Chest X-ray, PA view. Patient: 61 years old, sex M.
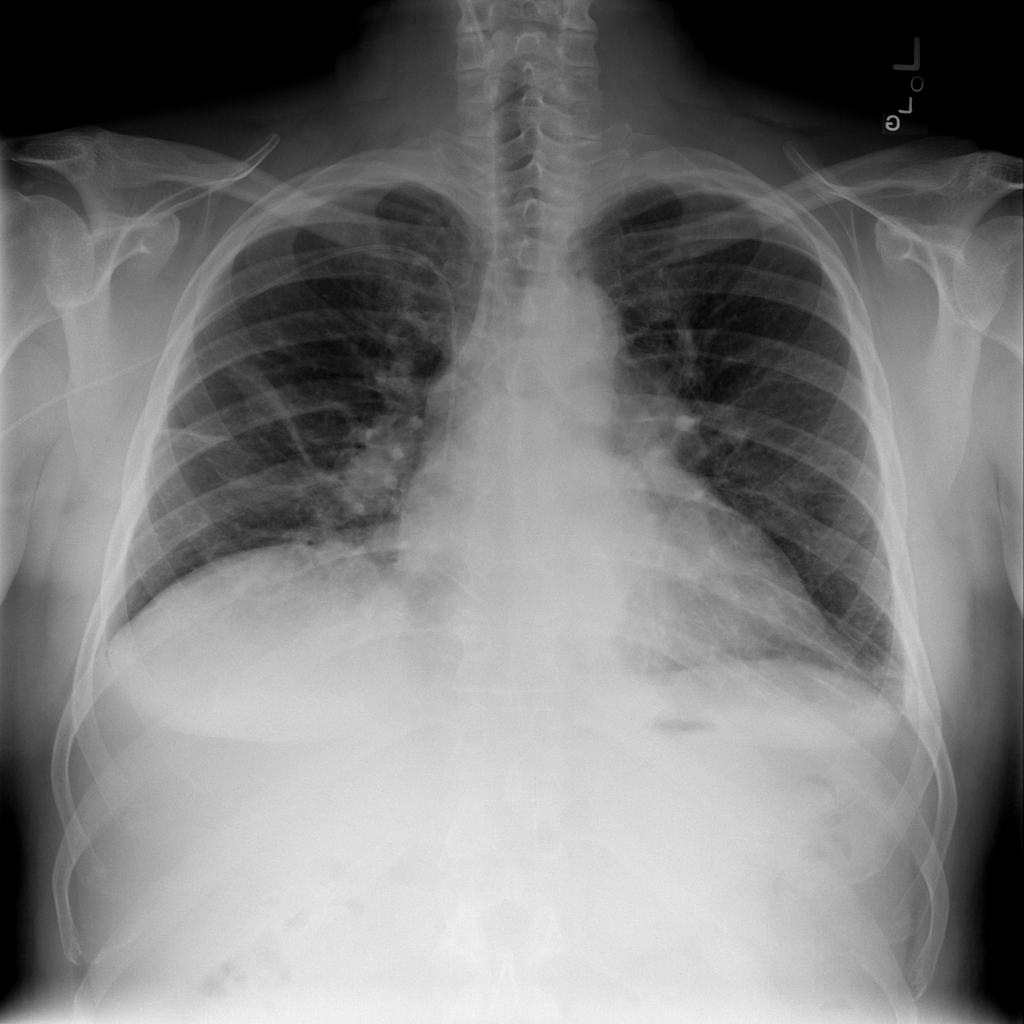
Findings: Atelectasis, Edema